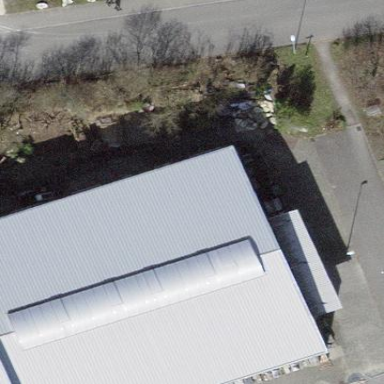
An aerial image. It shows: Industrial building.